Aerial crown-view tile of a tropical tree (Barro Colorado Island, Panama), acquired 20250217:
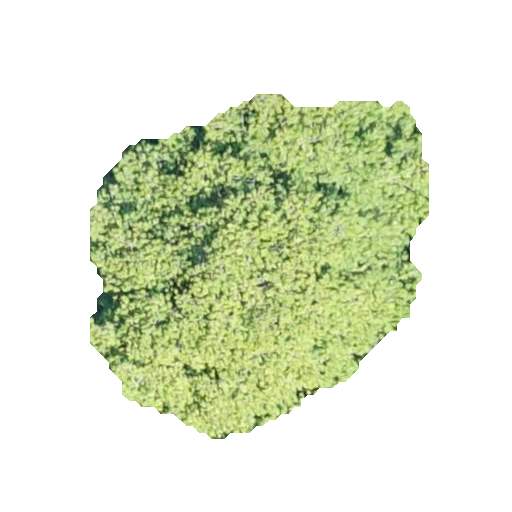
Species: Virola surinamensis
GBIF accepted scientific name: Virola surinamensis
Crown area: 129.735 m²